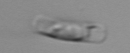
Label: Guinardia_striata